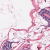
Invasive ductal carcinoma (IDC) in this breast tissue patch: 0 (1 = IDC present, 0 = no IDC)